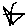
Label: star